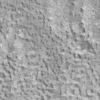
Label: not_dusty